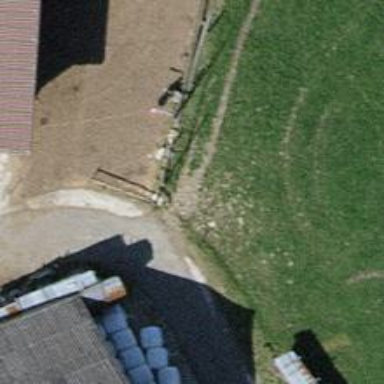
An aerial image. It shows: Gate.